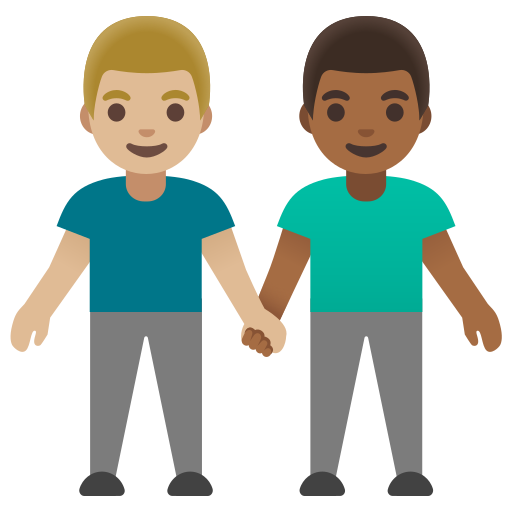
Emoji: 👨🏼‍🤝‍👨🏾